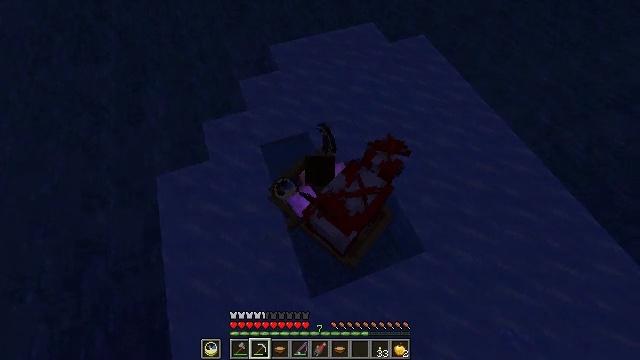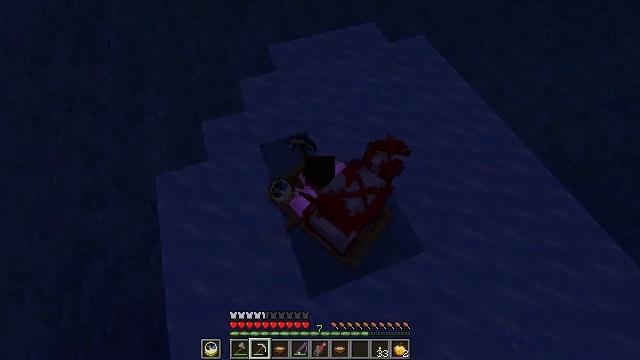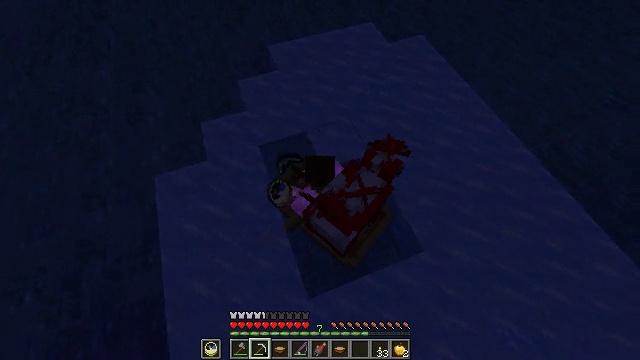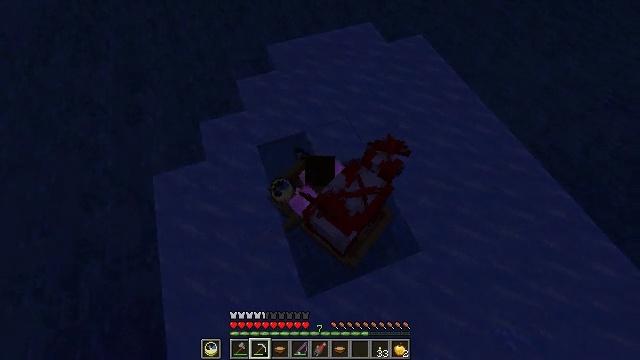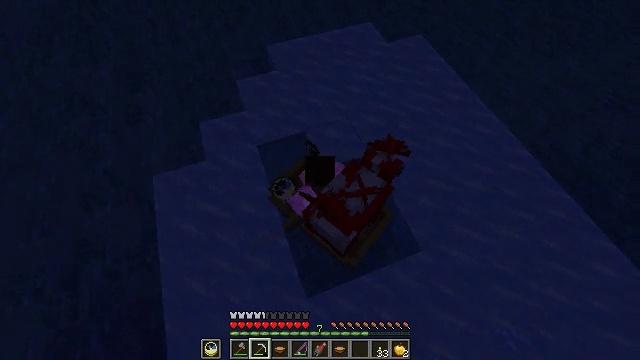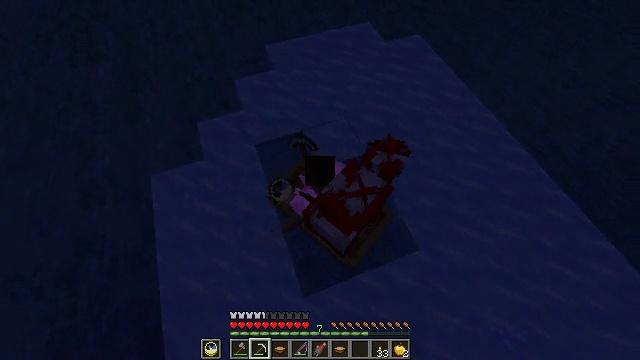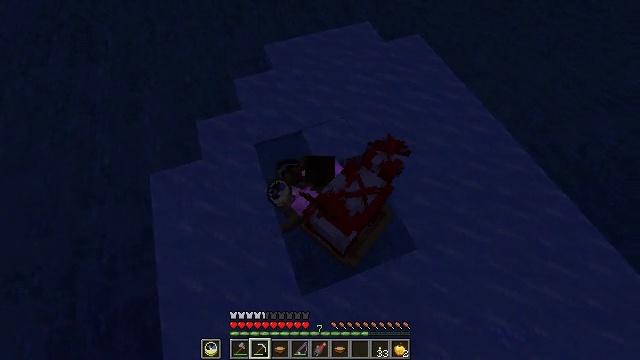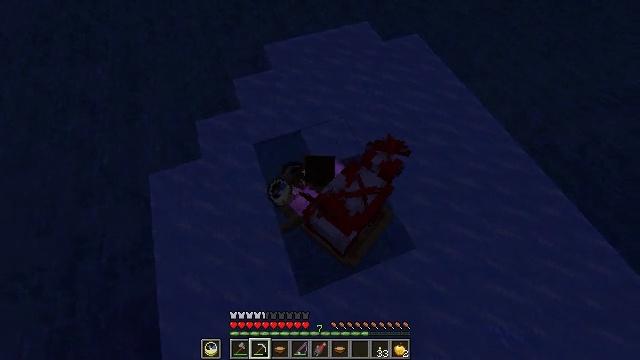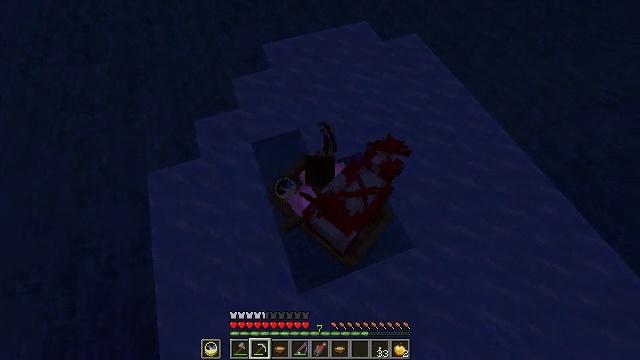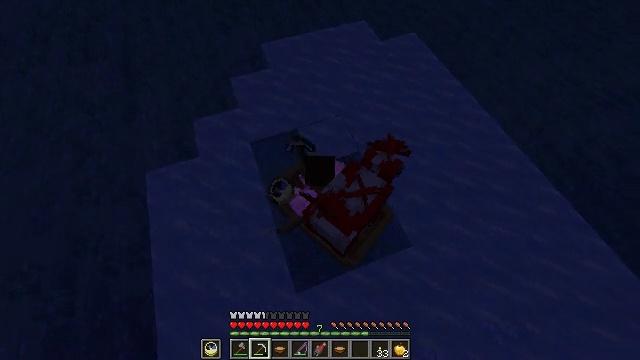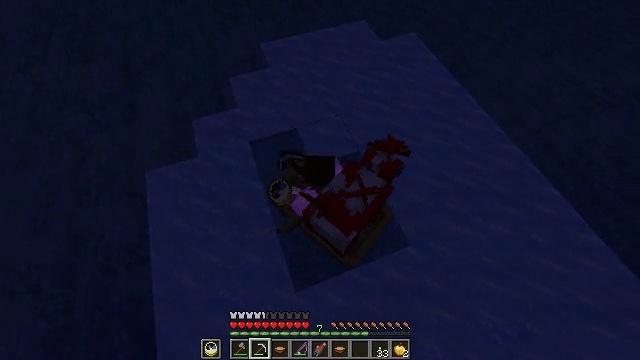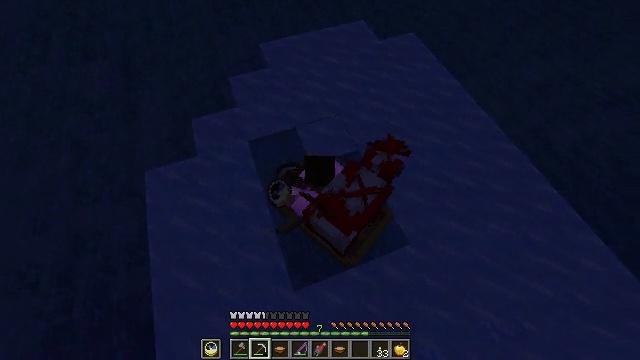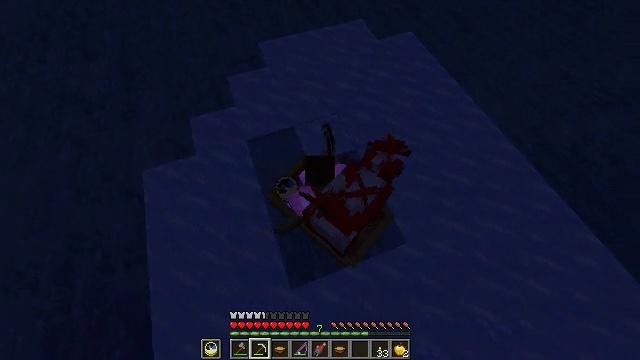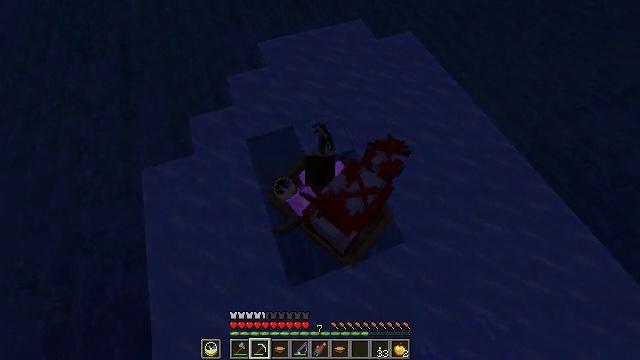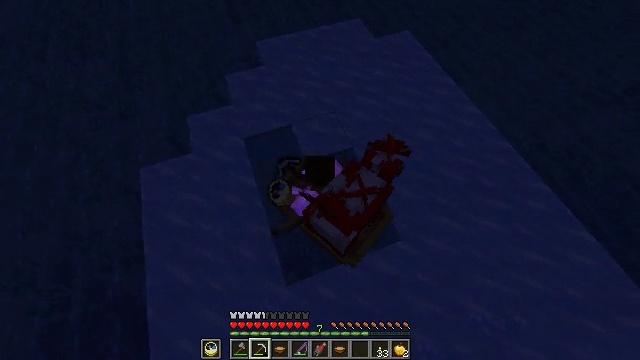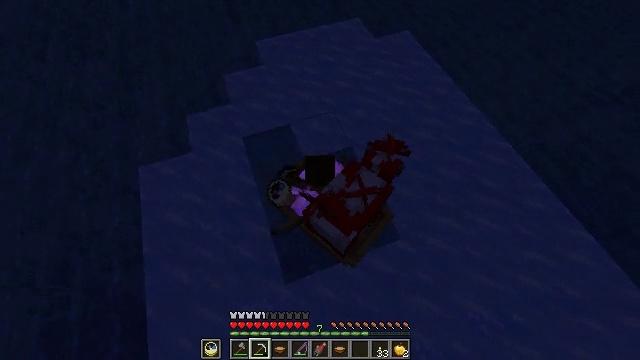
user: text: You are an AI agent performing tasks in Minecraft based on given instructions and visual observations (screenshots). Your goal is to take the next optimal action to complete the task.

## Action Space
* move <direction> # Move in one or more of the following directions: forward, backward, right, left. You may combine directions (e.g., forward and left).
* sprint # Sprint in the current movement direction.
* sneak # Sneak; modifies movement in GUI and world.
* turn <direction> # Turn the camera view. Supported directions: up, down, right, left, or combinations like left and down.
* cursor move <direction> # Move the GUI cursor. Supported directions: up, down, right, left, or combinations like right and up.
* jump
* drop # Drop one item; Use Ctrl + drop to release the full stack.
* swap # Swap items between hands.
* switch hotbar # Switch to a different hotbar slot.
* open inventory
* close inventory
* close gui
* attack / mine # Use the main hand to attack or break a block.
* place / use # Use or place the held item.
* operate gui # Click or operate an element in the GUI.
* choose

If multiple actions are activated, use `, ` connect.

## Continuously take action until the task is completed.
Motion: motion action
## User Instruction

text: Gather frosted ice by mining it.
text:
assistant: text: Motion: move back, attack / mine
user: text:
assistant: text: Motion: move back, attack / mine
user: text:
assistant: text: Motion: move back, attack / mine
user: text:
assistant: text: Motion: move back, attack / mine
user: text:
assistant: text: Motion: move back, attack / mine
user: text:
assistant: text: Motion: move back, attack / mine
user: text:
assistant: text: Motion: move back, attack / mine
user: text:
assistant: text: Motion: move back, attack / mine
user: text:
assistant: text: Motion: move back, attack / mine
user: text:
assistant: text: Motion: move back, attack / mine
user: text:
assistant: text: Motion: move back, attack / mine
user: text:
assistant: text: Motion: move back, attack / mine
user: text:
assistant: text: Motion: move back, attack / mine
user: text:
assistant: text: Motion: move back, attack / mine
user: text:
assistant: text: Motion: move back, attack / mine
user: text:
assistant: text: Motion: move back and move left, attack / mine
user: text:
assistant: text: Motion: move back and move left, attack / mine
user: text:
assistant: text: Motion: move back and move left, attack / mine
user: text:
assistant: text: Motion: move back and move left, attack / mine
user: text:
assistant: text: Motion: move back and move left, attack / mine
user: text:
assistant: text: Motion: move back and move left, attack / mine
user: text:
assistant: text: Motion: move left, turn up, attack / mine
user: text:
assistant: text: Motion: move left, turn right and up, attack / mine
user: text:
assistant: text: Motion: move left, turn right and up, attack / mine
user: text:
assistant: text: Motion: turn right and up, attack / mine
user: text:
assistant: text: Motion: attack / mine
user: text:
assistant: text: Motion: move forward, attack / mine
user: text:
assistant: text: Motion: move forward, attack / mine
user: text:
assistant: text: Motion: move forward, attack / mine
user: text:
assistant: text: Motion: move forward, attack / mine